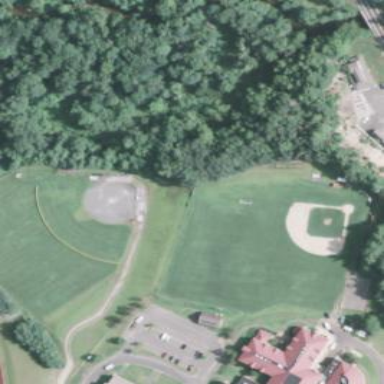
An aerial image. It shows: Baseball pitch for leisure and sports activities.